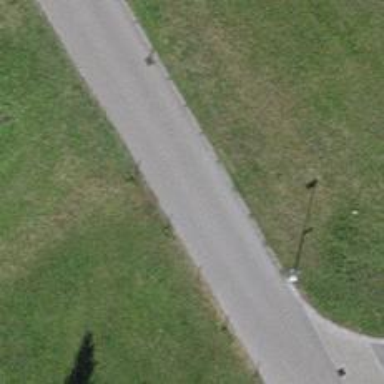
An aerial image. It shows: Smooth asphalt road in residential area.